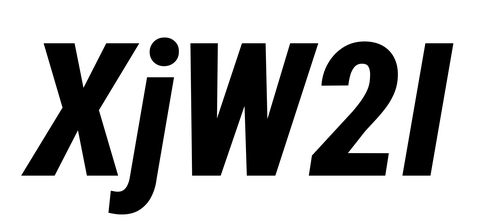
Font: Roboto-Italic_Condensed_ExtraBold_Italic